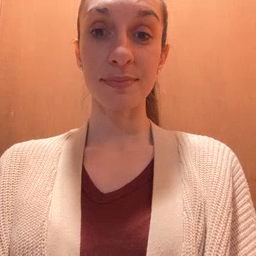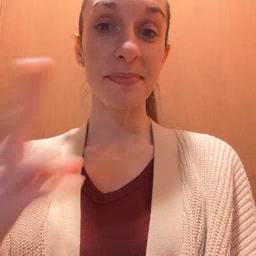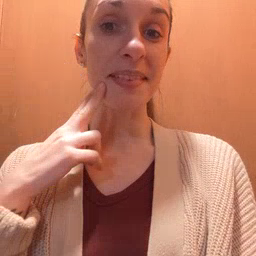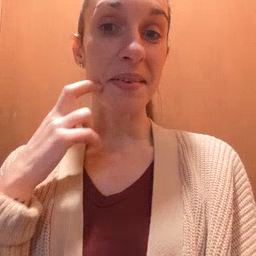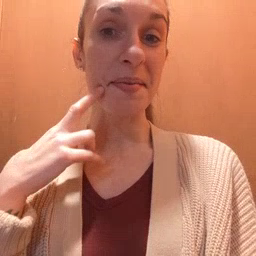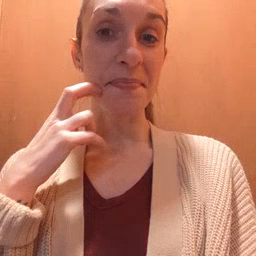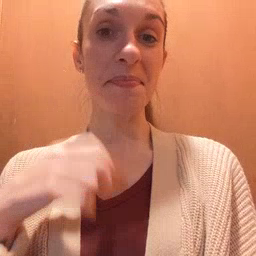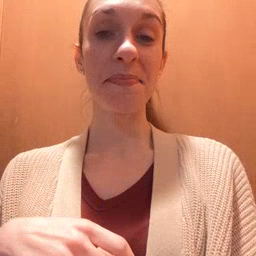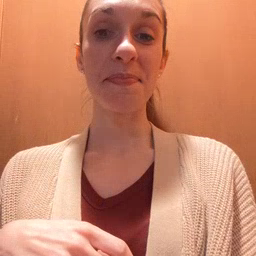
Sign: gum